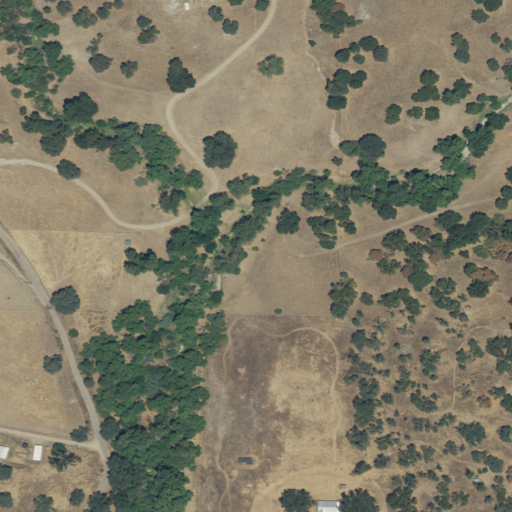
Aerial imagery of valley in California named Slickrock Canyon containing shrub, grassland, and open development